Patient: sex M, age 71
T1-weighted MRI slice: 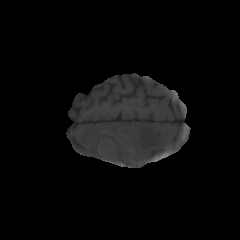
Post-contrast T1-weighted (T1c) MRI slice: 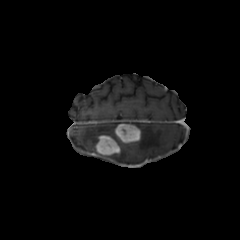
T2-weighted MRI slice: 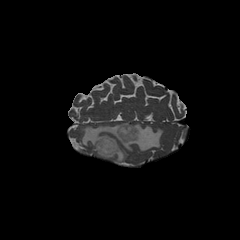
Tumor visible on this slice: yes
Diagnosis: Glioblastoma, IDH-wildtype
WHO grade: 4